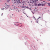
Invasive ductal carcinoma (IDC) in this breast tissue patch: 1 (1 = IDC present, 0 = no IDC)